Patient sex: M
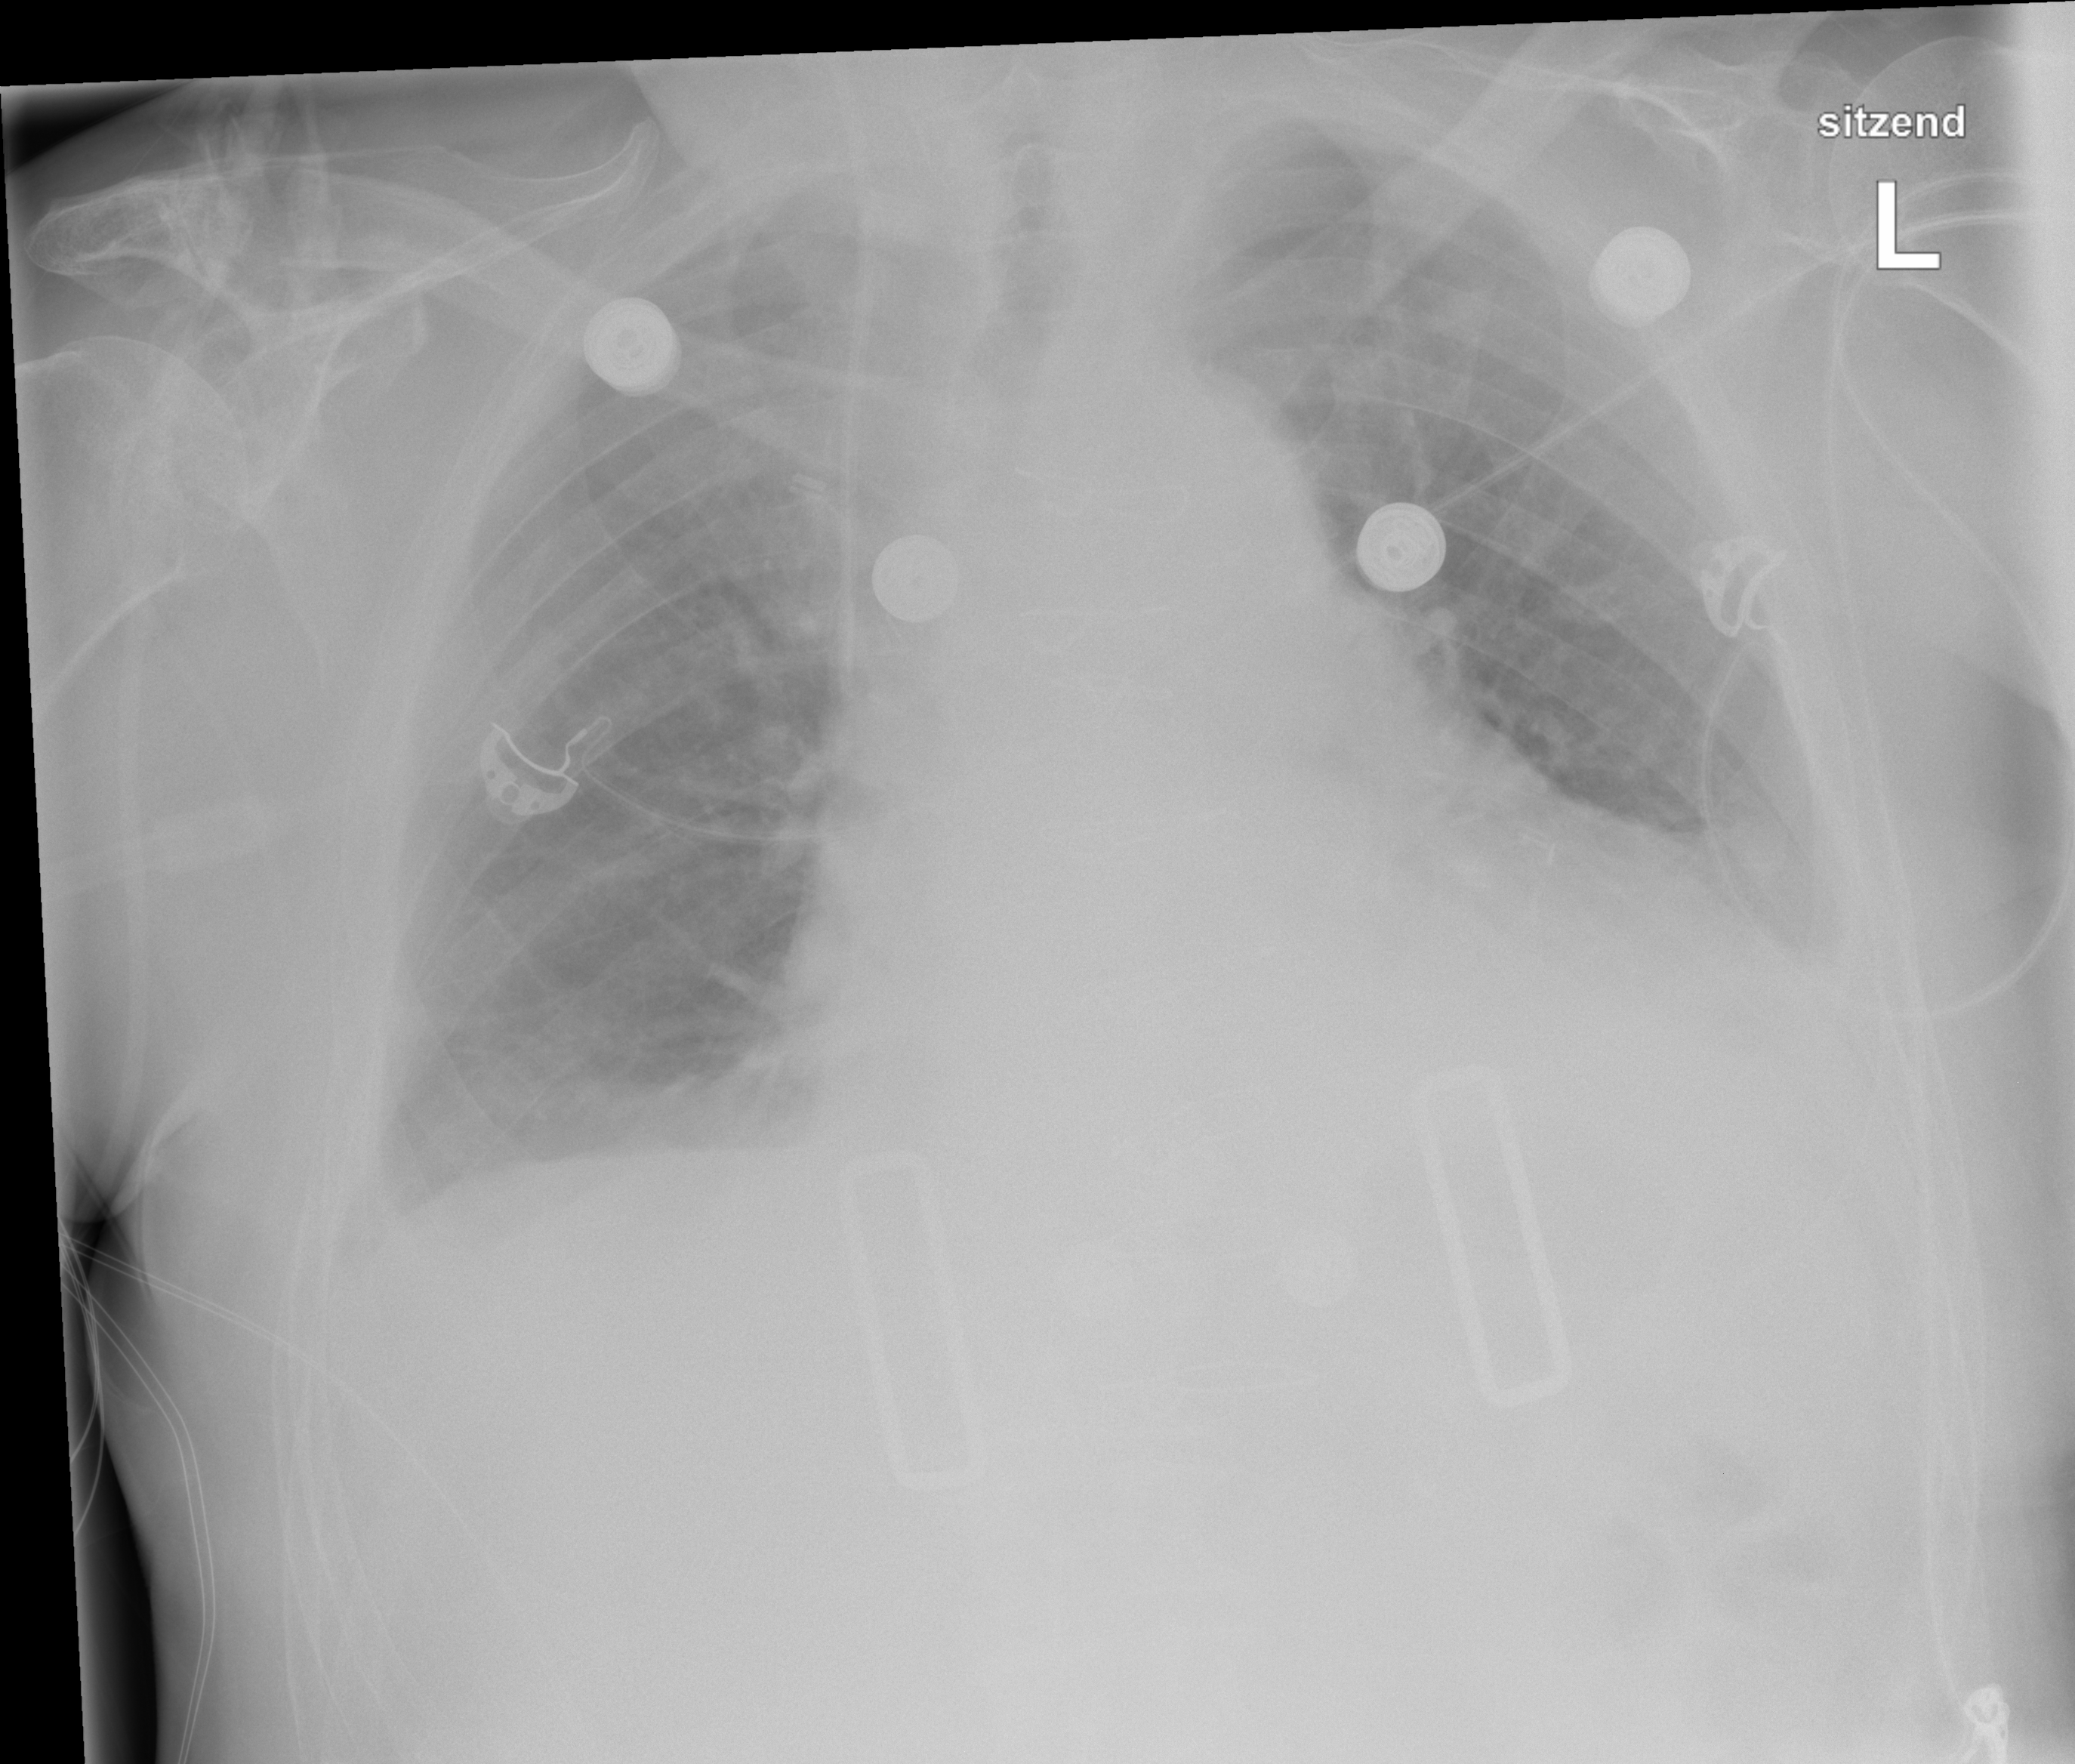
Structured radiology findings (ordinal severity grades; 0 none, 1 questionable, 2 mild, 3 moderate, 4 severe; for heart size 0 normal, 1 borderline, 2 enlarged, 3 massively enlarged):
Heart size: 2
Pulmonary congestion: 2
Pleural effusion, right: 1
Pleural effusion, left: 2
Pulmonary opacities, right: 0
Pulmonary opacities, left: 0
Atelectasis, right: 2
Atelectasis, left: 2